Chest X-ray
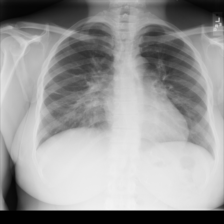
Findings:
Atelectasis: negative
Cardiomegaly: negative
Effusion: negative
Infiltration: negative
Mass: negative
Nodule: negative
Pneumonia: negative
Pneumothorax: negative
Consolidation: negative
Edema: negative
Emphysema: negative
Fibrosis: positive
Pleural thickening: negative
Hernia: negative